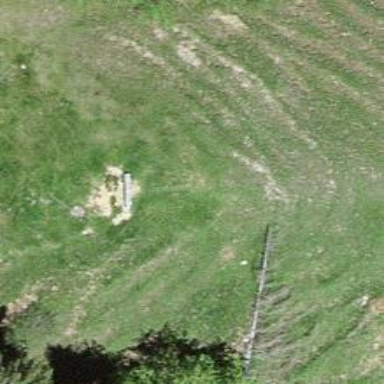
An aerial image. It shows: Bench.